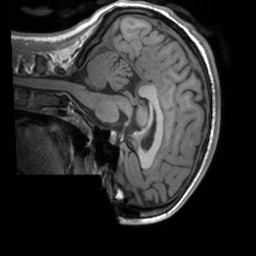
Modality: T1w
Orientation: sagittal
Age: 21
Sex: female
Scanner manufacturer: siemens
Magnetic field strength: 3 T
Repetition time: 1.9 s
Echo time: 0.00226 s